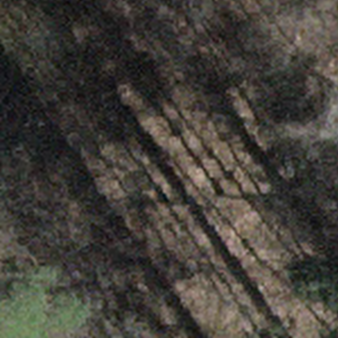
Label: other